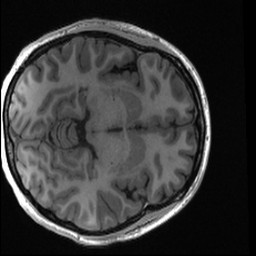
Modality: T1w
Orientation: axial
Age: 18
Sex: female